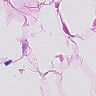
Metastatic tissue present: no